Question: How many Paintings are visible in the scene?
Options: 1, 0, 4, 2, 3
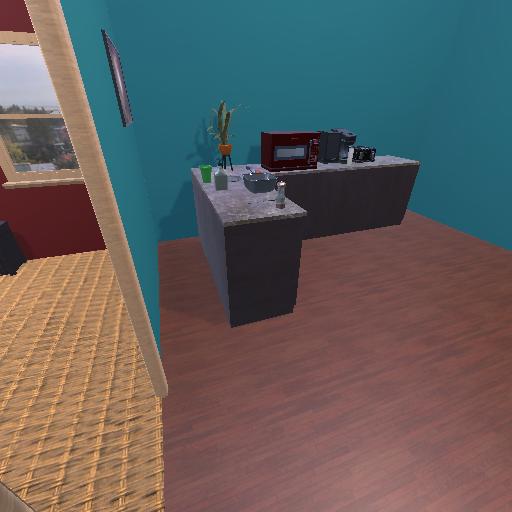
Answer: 1